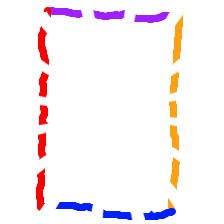
Shape: rectangle